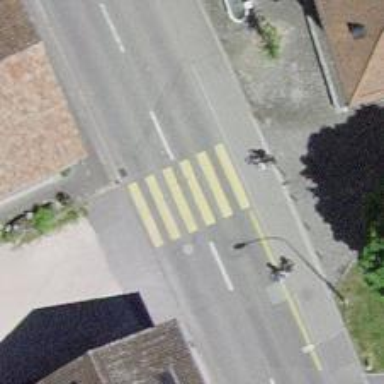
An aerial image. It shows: Zebra crossing on the road.